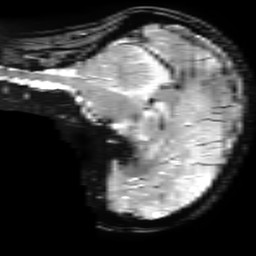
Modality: T2starw
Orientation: sagittal
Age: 40
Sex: female
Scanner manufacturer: ge
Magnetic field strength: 3 T
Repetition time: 0.65 s
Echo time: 0.02 s